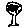
Label: tree